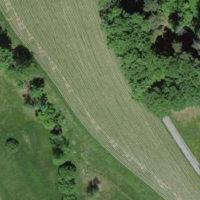
EUNIS habitat code: 52
Species observed at this site:
Fagus sylvatica
Lathyrus pratensis